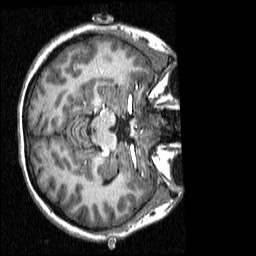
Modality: T1w
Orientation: axial